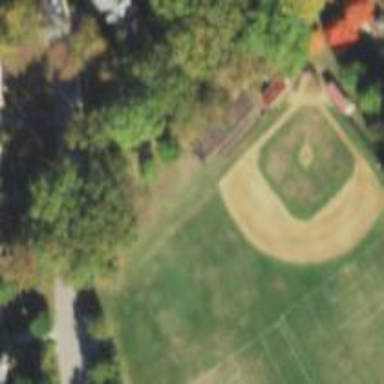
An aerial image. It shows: Baseball pitch with sandy surface. It is designated as leisure land for sports activities.